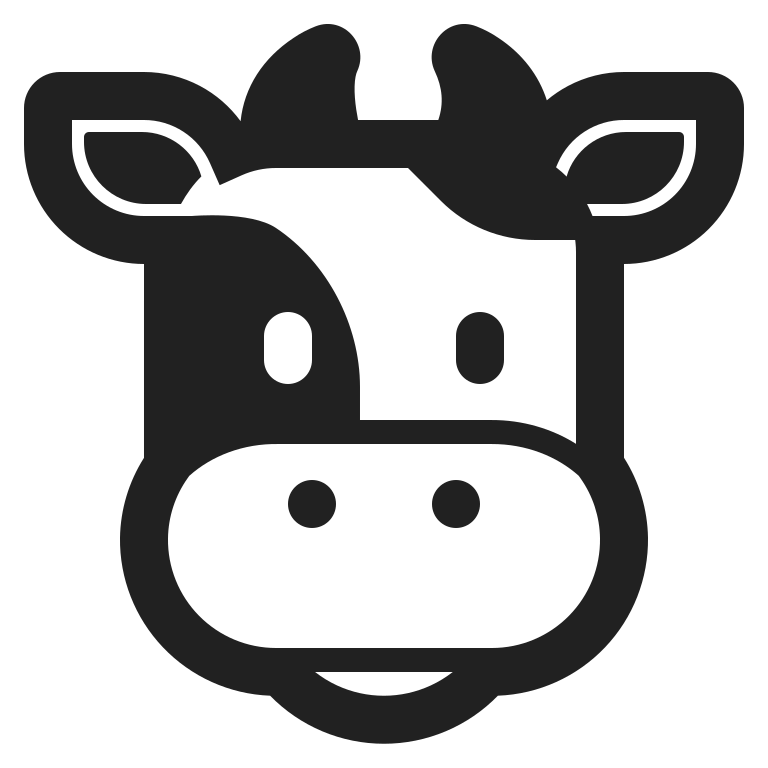
cow face high contrast